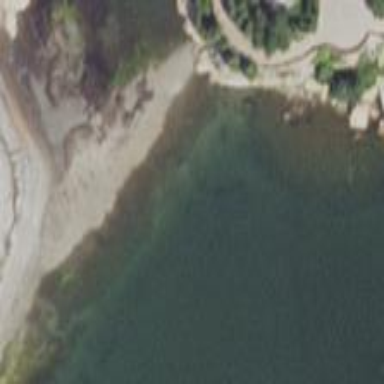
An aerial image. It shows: Beach with gravel surface.